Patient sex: M
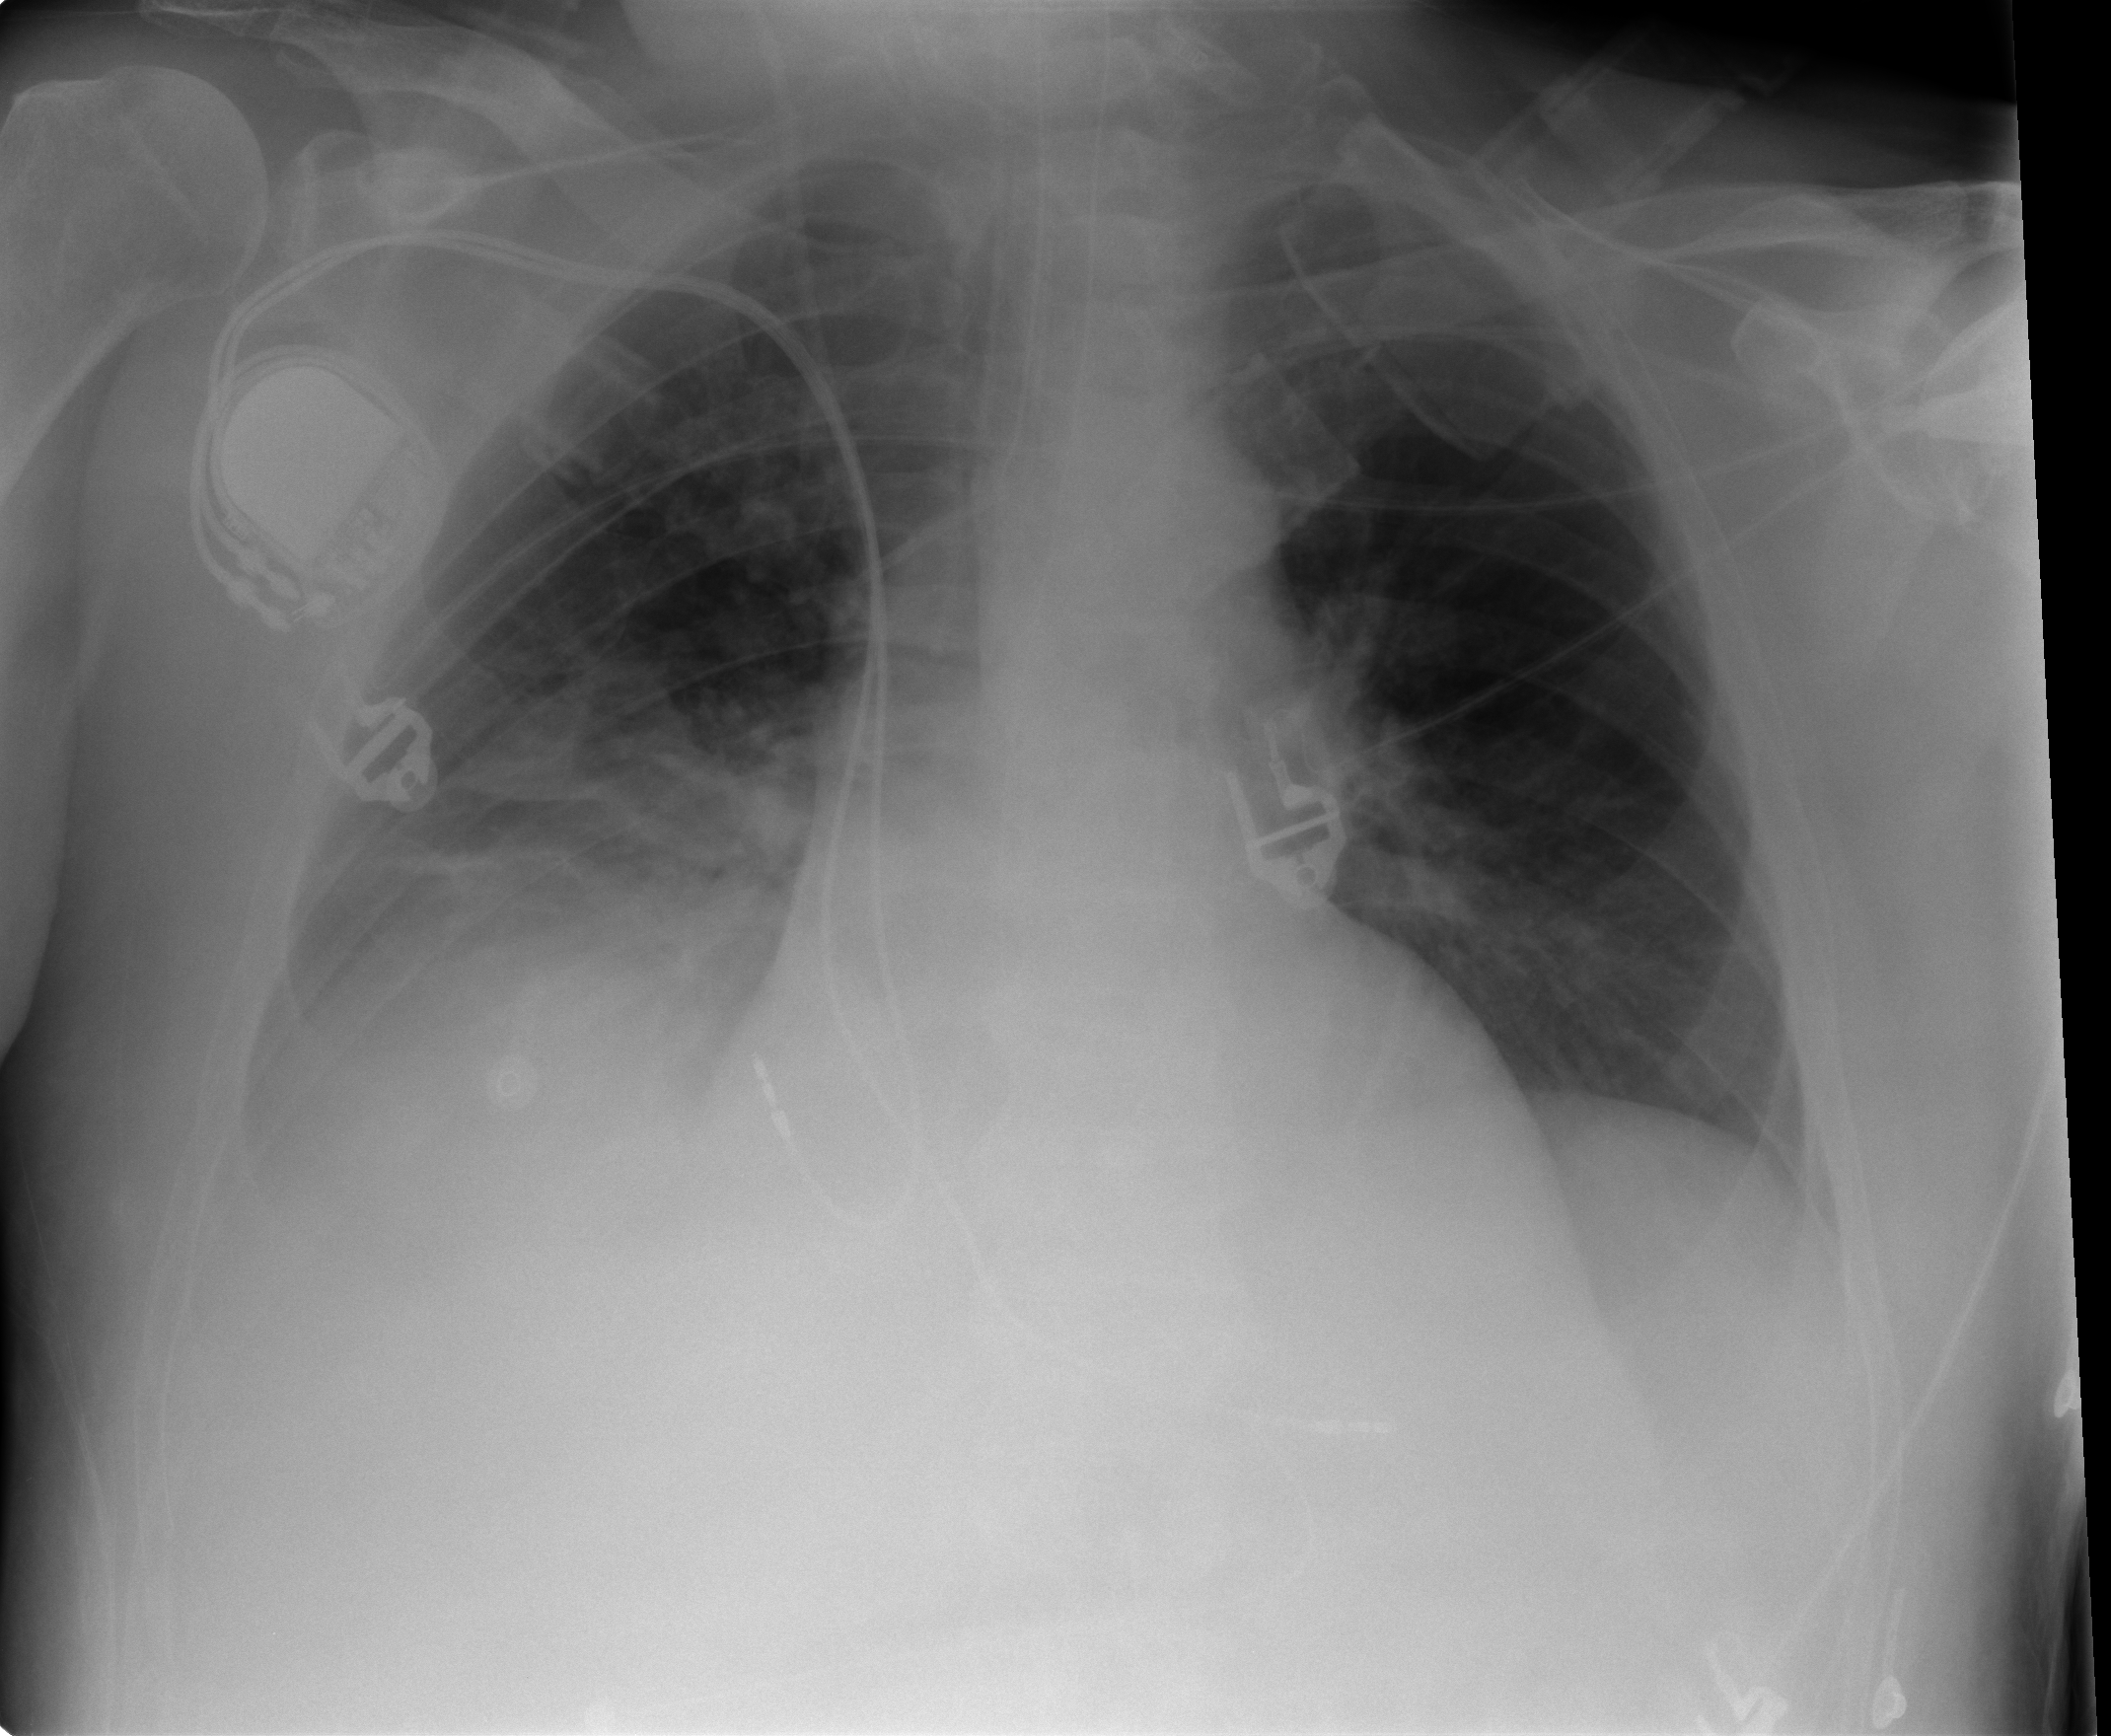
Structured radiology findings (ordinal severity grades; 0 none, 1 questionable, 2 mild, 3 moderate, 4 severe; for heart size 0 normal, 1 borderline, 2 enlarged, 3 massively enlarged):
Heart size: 1
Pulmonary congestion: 1
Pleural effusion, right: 2
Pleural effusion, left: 0
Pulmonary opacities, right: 0
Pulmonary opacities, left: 0
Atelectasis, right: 2
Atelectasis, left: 0